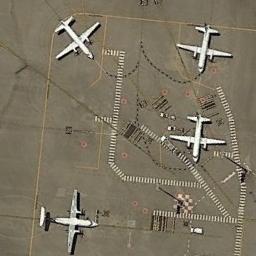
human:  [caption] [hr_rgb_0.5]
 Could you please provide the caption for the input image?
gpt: There are many planes of the same size in a clearing, With many containers next to the plane .

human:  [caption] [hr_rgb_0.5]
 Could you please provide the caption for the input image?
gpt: There are four white planes and many circular red landmarks .

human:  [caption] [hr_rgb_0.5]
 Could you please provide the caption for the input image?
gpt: Four airplanes are parked on the open place .

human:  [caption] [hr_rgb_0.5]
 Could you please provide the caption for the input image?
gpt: Four planes parked in different directions on the open area with some white marks .

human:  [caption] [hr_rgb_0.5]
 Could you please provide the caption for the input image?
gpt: Four planes in the parking lot .